Question: You need to have several 200px wide DIVs (.item) inside a 620px wide DIV (.container).
- - -
See the figure bellow for a better understanding.
How would you achieve it - margins, a table...?

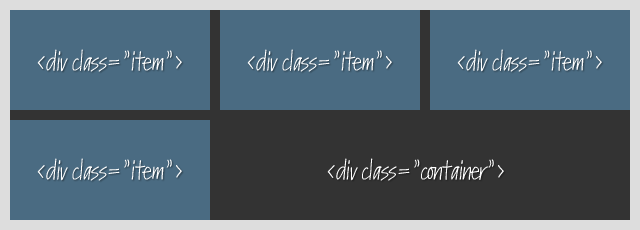
Answer: you can try the following, but this way you will have to add a 'mask', but no need for css3, nor adding/removing classes depending on where the item is (in other words, no need for any type of scripts, just pure html/css):
HTML:
'''
<div class='mask'>
<div class='container'>
<div class='item'></div>
<div class='item'></div>
<div class='item'></div>
<div class='item'></div>
</div>
</div>
'''
CSS:
'''
.mask{border:10px solid #ddd;width:620px;overflow:hidden}
.container{width:630px;background-color:#333;margin-top:-10px;overflow:hidden;float:left}
.item{float:left;margin-right:10px;width:200px;height:100px;background-color:#4a6b82;margin-top:10px}
'''
Try here : <URL>